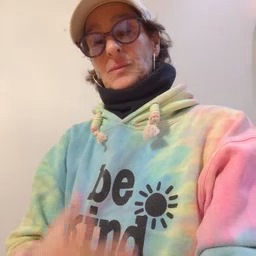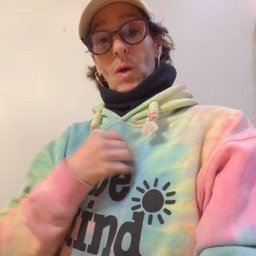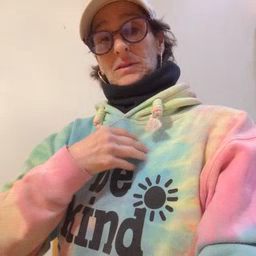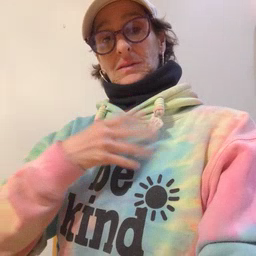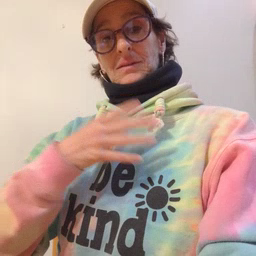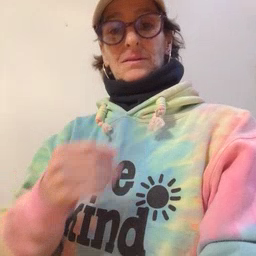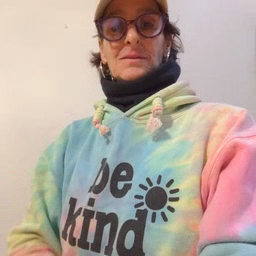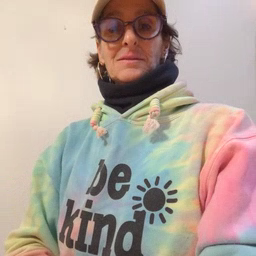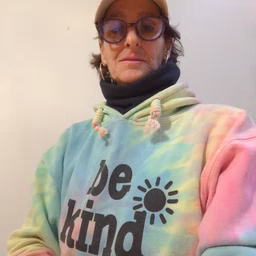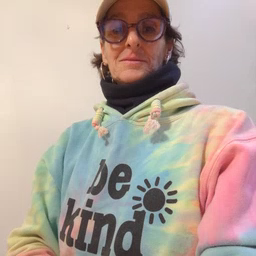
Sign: white